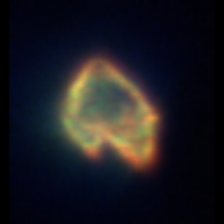
Taxon: Akashiwo
Group: Dinoflagellates